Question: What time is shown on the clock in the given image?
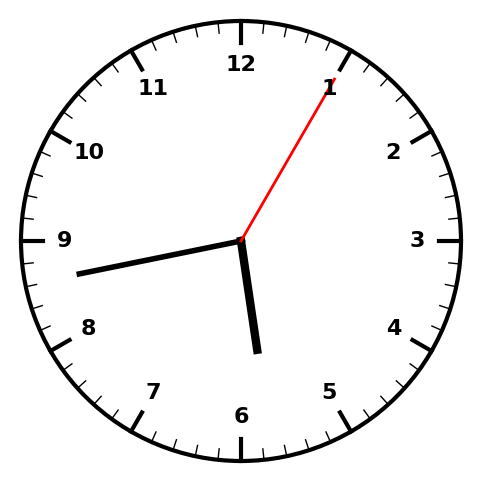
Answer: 05:43:05